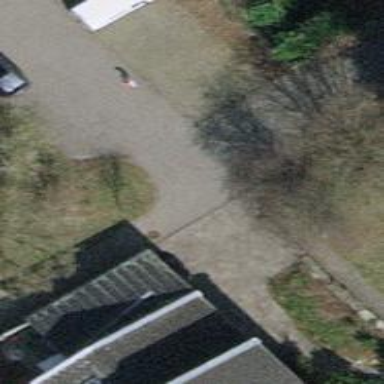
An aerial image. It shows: Path.